Question: I'm having an issue in that I am coding for a non-dpi aware process, until a bug fix lands.
So for now I need to do a work around. My thought is this: figure out the scale up factor, and give my elements width/height scaled down by that much.
So right now I am drawing a canvas that is full width and height of second monitor, it s '1920 x 1080' (WxH). But visuaully (as measured by photoshop after screenshot) it is coming out to be '2880 x 1620'. This is a scale up factor of 1.5 (2880 divided by 1920 or 1620 divided by 1080).
I tried getting dpi with methods of 'GetDeviceCaps' and 'EnumDisplaysettings' but all of them returned that of the primary monitor (note: 'EnumDisplaySettings' sets 'dmLogPixels' which I think is DPI to 0 if I do 'EnumDisplaySettings' with constnat of 'ENUM_REGISTRY_SETTINGS' so I had to use 'ENUM_CURRENT_SETTINGS').
The only method i found that returns differently is 'GetDpiForMonitor' with 'MONITOR_DPI_TYPE' constnat of 'MDT_Angular_DPI' or 'MDT_Raw_DPI', if I use 'MDT_Effective_DPI' it gives that of the primary monitor.
So now this is my results of running 'GetDpiForMonitor':

None of the secondary values divided by the primary are giving me a scale up factor 1.5. Is there anyway to get this scale factor?
Thanks
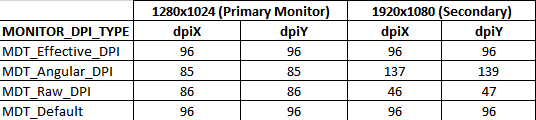
Answer: I just had an idea nad it works I am getting the scaled height/width with any of the three methods outlined in my question here: <URL>
- 'GetDeviceCaps''hdcScreen'- 'GetMonitorInfo'- 'EnumDisplayMonitors'
Then I divide it by the width/height from 'EnumDisplaySettings'.
This is the only way I found how, is there any other way? Can the experts please verify.